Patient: sex M, age 72
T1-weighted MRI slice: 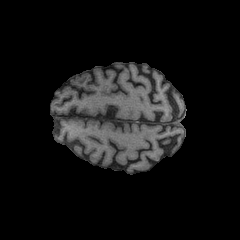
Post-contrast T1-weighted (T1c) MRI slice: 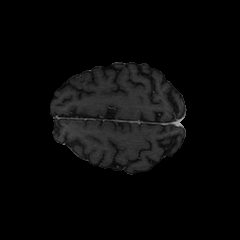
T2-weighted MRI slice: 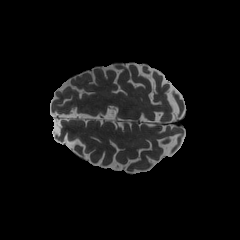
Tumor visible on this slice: no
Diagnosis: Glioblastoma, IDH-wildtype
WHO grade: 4